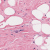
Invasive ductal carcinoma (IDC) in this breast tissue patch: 0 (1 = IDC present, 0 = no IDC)